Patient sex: M
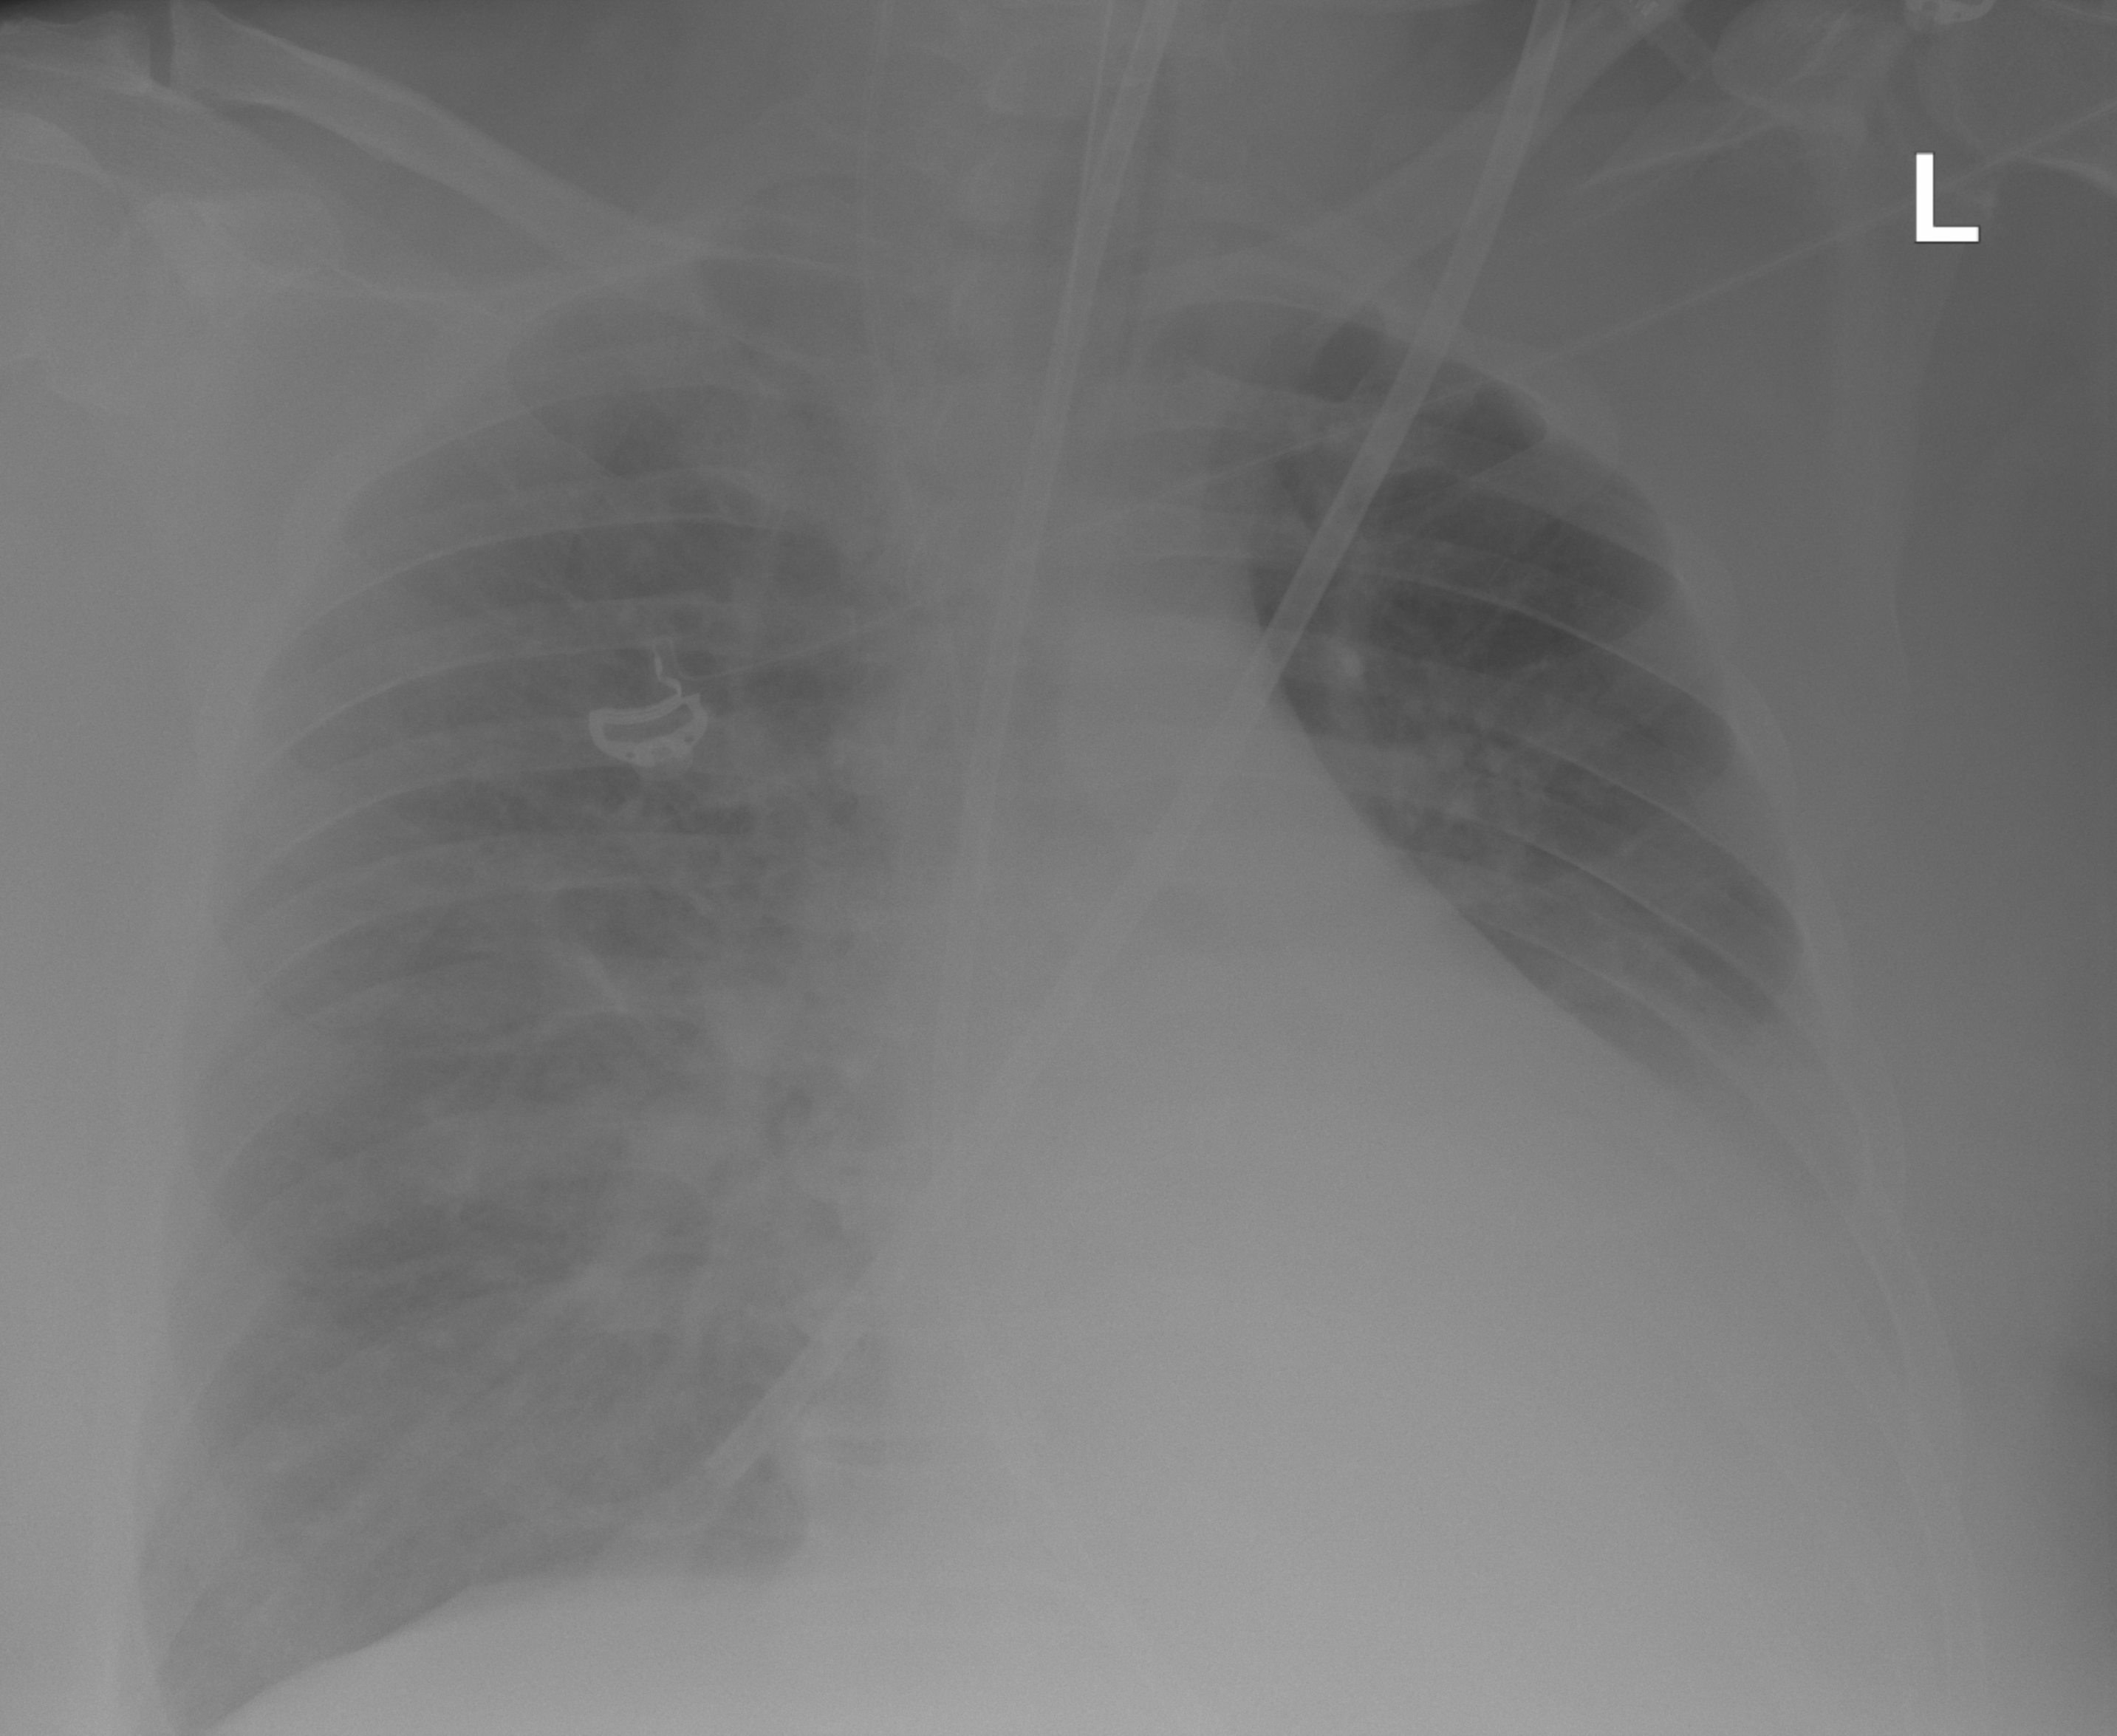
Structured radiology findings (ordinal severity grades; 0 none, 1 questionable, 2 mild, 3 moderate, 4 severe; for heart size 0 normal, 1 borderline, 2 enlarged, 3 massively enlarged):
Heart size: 0
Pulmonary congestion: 0
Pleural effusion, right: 2
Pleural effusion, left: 2
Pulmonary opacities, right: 1
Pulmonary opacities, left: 0
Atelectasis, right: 2
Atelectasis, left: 2